Interaction volume radius: 10 \u00c5
Interaction volume height: 20 \u00c5
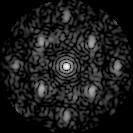
Disorder parameter: 0.515